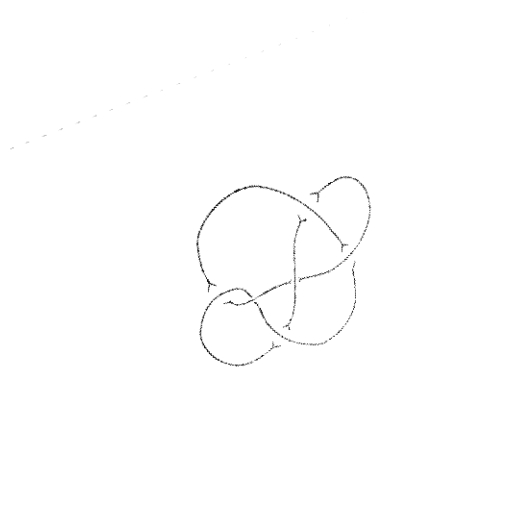
Crossing number: 6